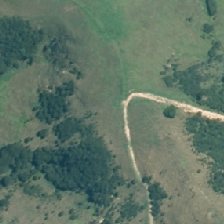
Land cover: low_producing_grassland